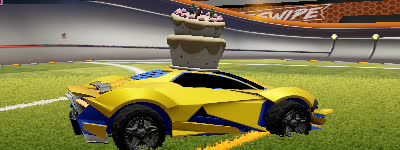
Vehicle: werewolf